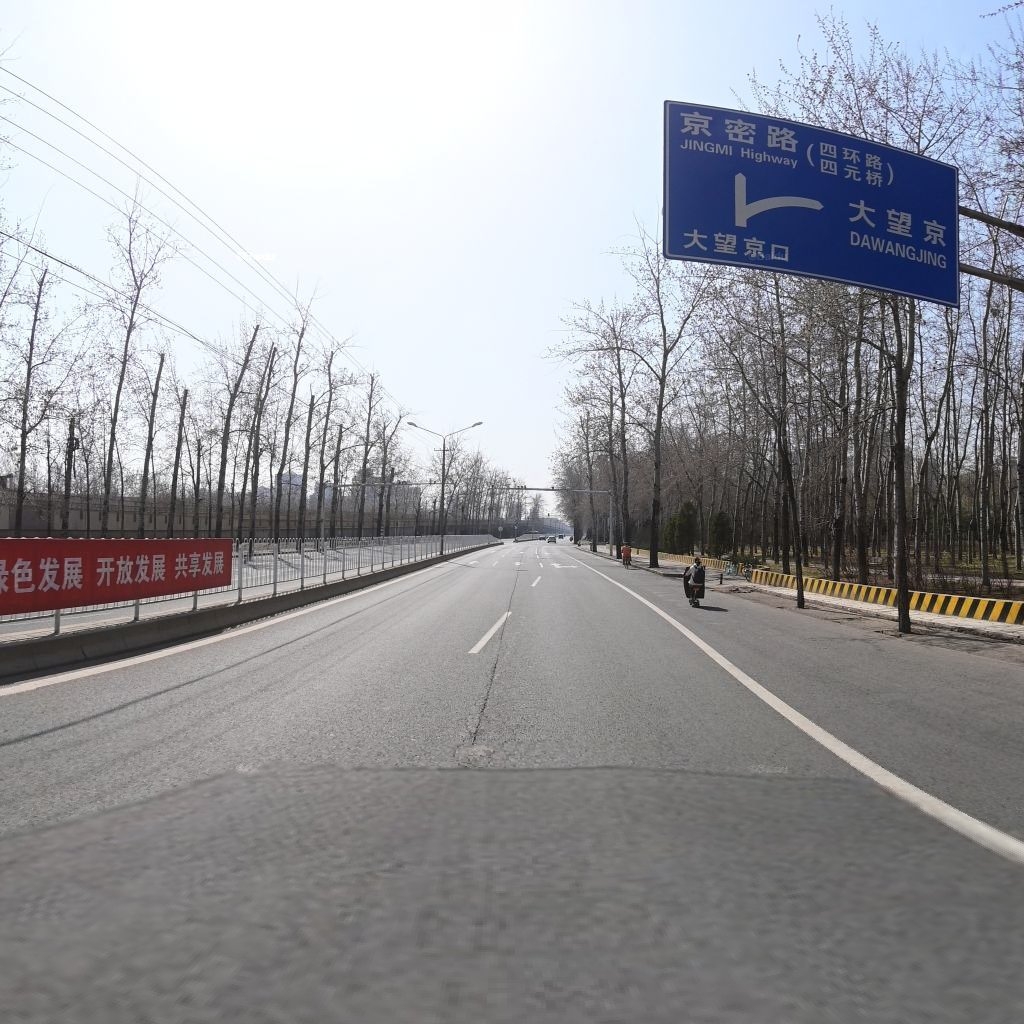
Region: Chaoyang
Road damage annotations: longitudinal crack